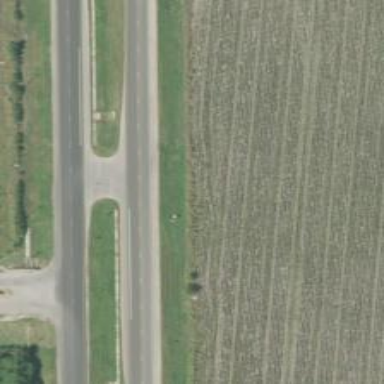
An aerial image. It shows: Primary link road with asphalt surface.